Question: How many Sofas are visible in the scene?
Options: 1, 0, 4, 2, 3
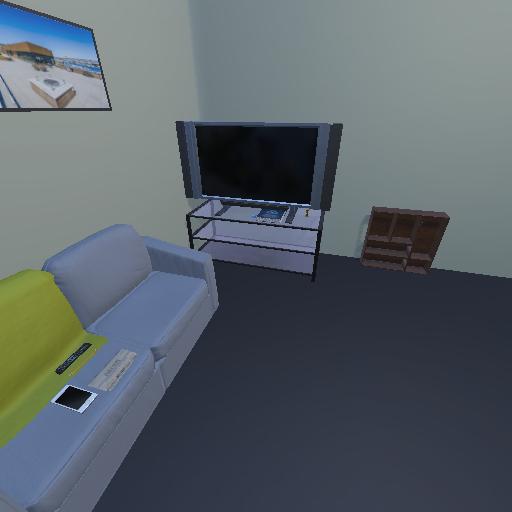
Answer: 1